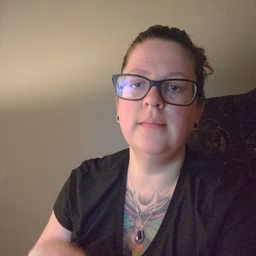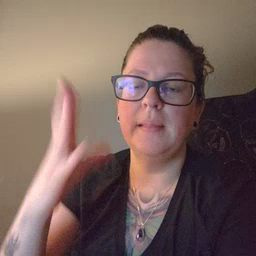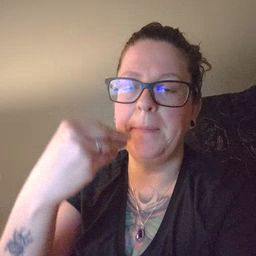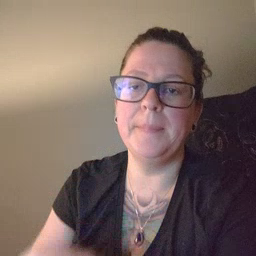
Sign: nap